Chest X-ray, AP view. Patient: 22 years old, sex M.
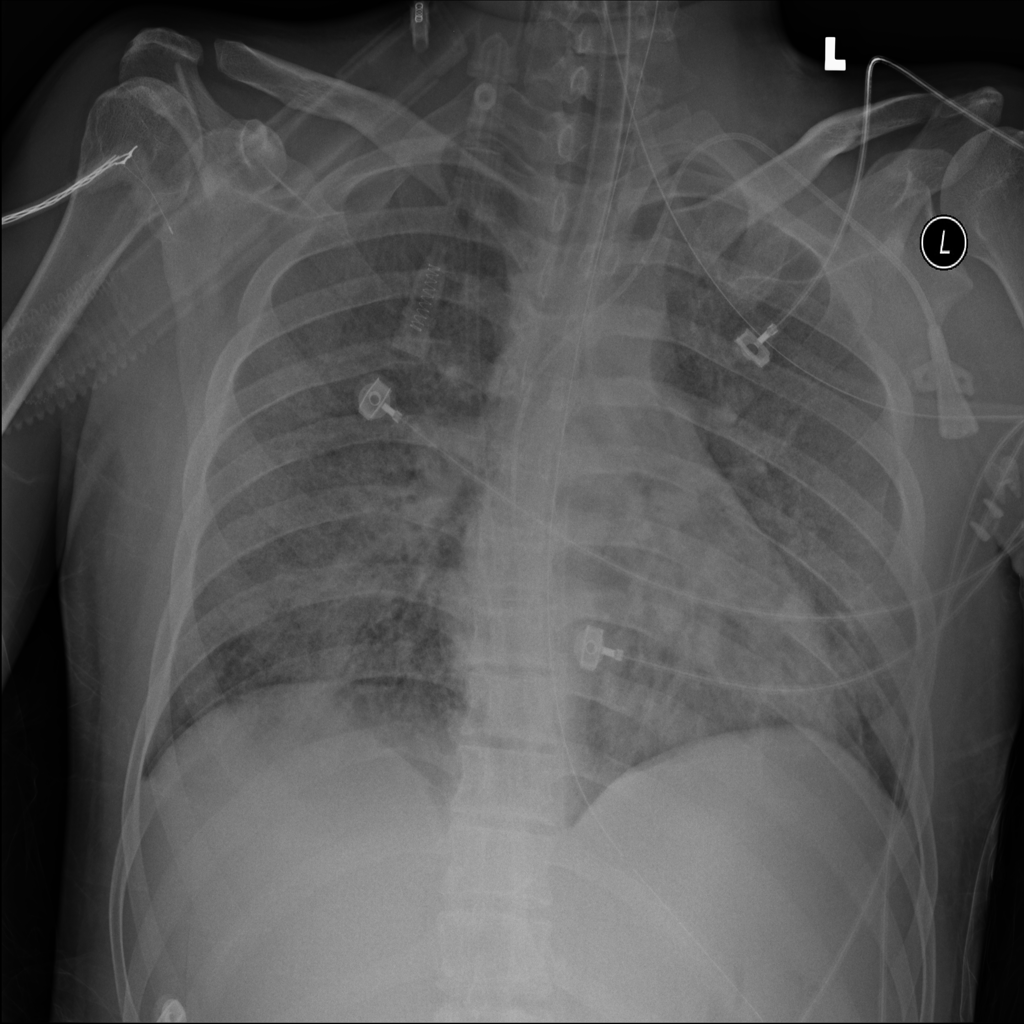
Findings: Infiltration